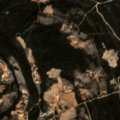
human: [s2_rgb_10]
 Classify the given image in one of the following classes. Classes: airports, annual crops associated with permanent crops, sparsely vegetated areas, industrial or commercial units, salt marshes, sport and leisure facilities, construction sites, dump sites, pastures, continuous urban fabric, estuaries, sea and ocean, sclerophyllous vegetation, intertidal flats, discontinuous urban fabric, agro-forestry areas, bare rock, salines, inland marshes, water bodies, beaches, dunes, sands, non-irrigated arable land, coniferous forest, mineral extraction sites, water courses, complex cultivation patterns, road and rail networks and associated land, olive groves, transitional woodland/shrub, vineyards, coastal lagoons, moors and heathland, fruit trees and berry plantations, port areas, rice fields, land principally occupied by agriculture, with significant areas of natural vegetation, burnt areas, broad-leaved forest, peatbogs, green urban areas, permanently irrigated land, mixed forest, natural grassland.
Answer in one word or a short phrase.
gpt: mineral extraction sites, sclerophyllous vegetation